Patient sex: M
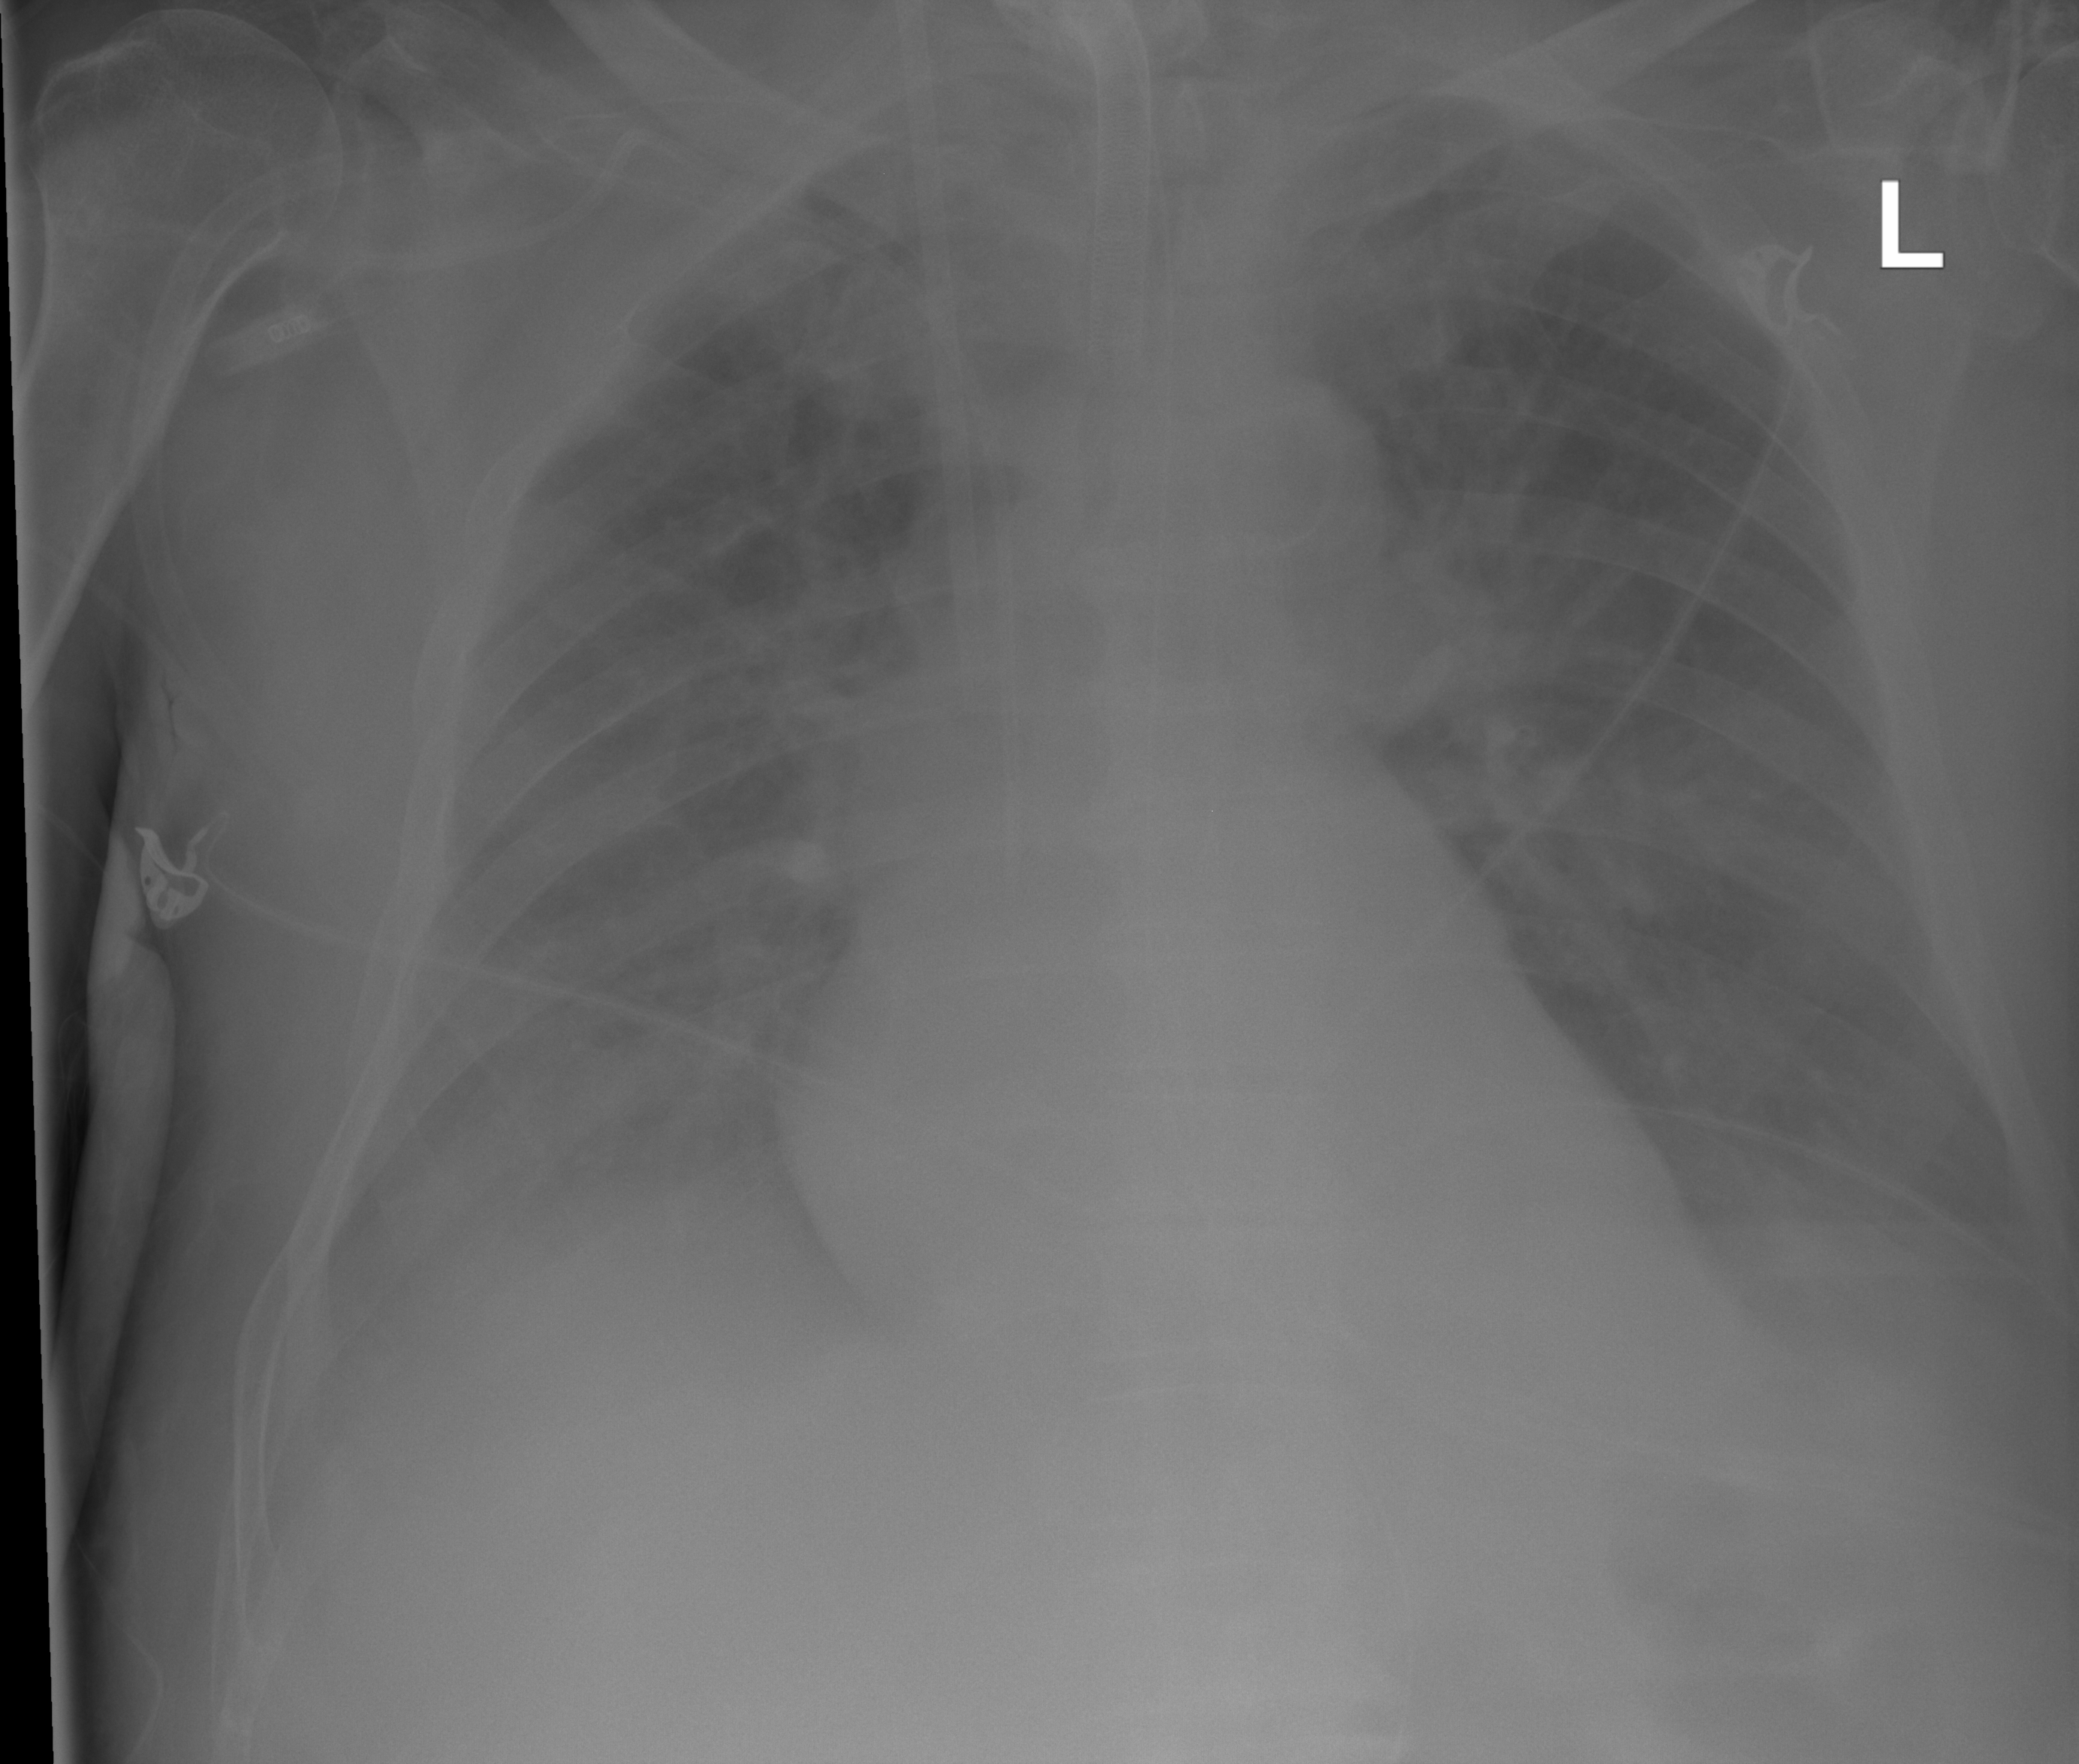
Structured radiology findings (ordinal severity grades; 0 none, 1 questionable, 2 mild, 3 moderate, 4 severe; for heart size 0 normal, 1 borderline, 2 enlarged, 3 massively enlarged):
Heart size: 1
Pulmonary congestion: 2
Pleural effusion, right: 2
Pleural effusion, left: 1
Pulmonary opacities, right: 0
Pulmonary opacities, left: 0
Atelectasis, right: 2
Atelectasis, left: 2